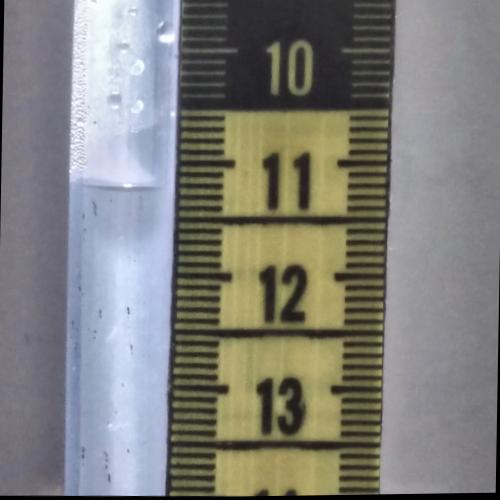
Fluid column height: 11.2 cm